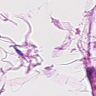
Metastatic tissue present: no